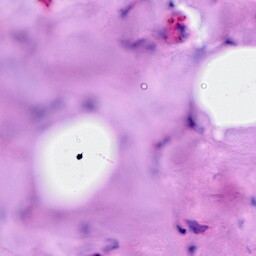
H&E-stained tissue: Breast